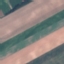
Land use / land cover class: AnnualCrop